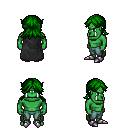
a pixel art fantasy rpg character, male body template, orc, green skin, black cape, teal pants, green loose hair, metal boots, four views (front, back, left, right), 2x2 character sprite sheet, small pixel art, hard edges, no anti-aliasing